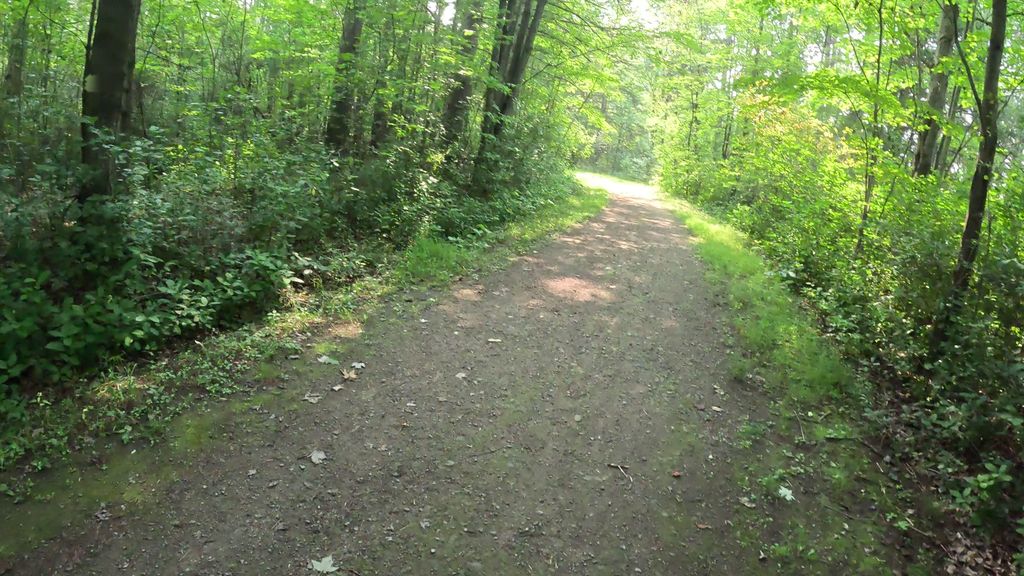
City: ottawa-gatineau